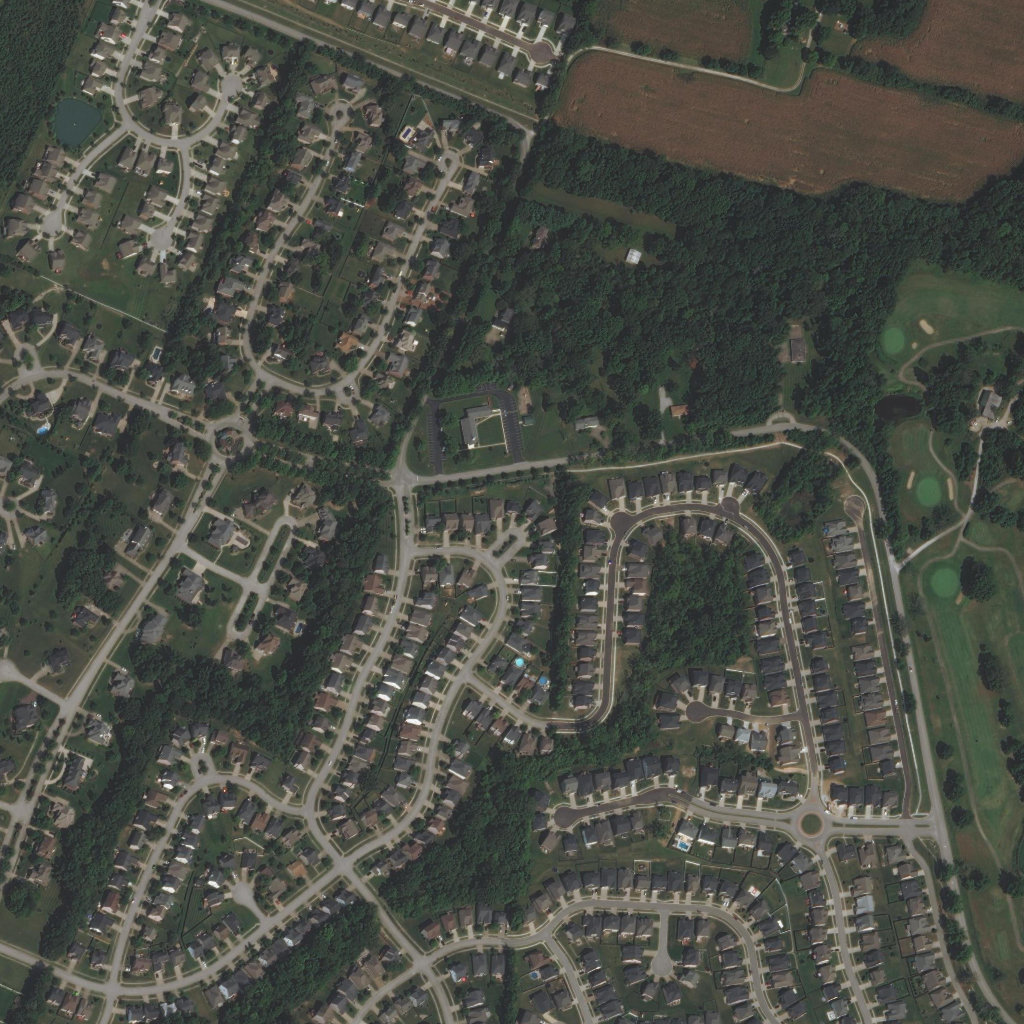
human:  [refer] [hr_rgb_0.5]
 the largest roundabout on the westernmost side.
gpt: <box>[[20, 40, 24, 45, 0]]</box>